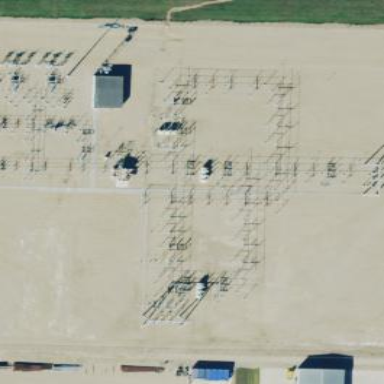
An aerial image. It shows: Power substation enclosed by fence.